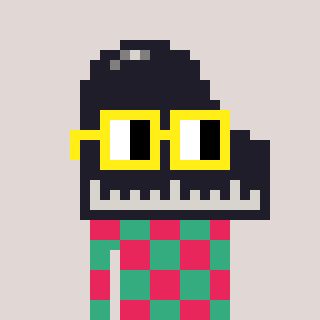
a pixel art character with square yellow glasses, a piano-shaped head and a teal-colored body on a warm background